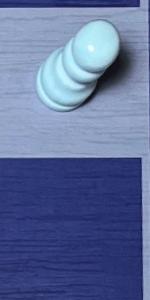
Label: Empty